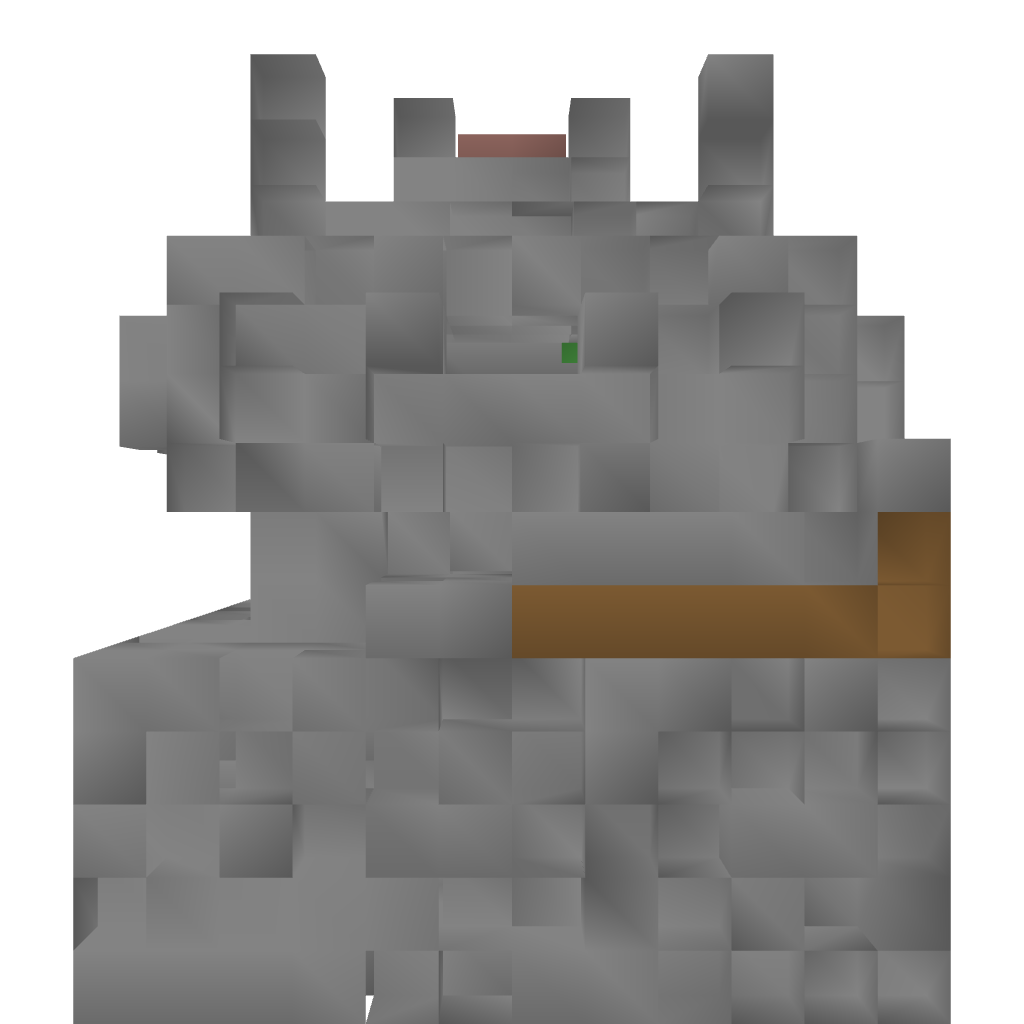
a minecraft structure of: Default Jungle Temple bad low quality